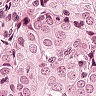
Metastatic tissue present: yes